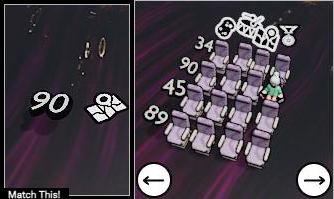
Task: seats
Answer: no